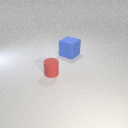
large blue rubber cube to the right of small red rubber cylinder